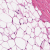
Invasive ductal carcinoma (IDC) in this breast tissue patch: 0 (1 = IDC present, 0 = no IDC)